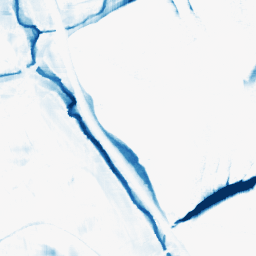
Category: morphological
Decomposition family: morphological_square
Decomposition parameters: operation: closing
size: 20
Upsampling method: quartic
Upsampling parameters: scale: 8
Upsampling scale: 8